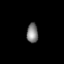
Tissue: lung
Cell type: Fibroblasts
Senescence score: 0.6196
Nuclear area (px): 217
Mean DAPI intensity: 128.115